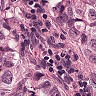
Metastatic tissue present: yes